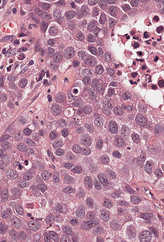
Tumor epithelial tissue: yes
Tumor-associated stroma tissue: yes
Normal tissue: no